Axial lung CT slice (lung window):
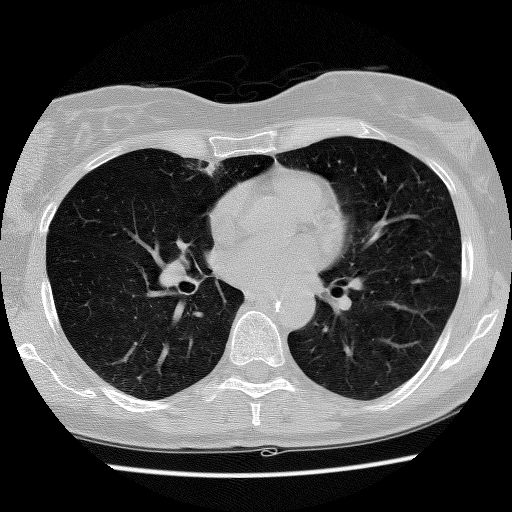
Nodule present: yes
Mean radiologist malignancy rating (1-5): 2